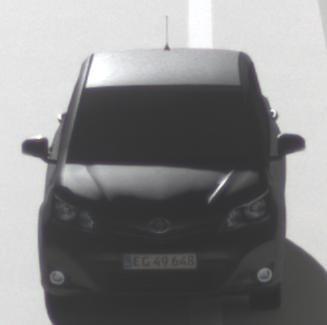
Make: Toyota
Model: Yaris 1.0
Detailed model: Yaris (XP9)
Model produced from: 2009/01
Model produced until: 2010/10
Doors: 3
Color: gray
Road condition: dry road
Daytime: morning or afternoon
Contrast: high contrast